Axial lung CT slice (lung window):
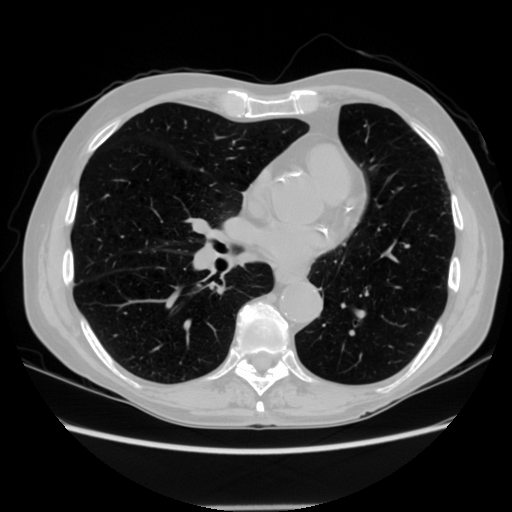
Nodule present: no